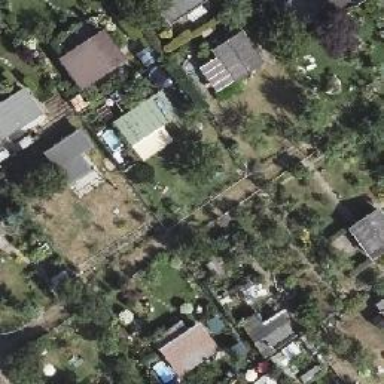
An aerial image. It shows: Plot within allotments.